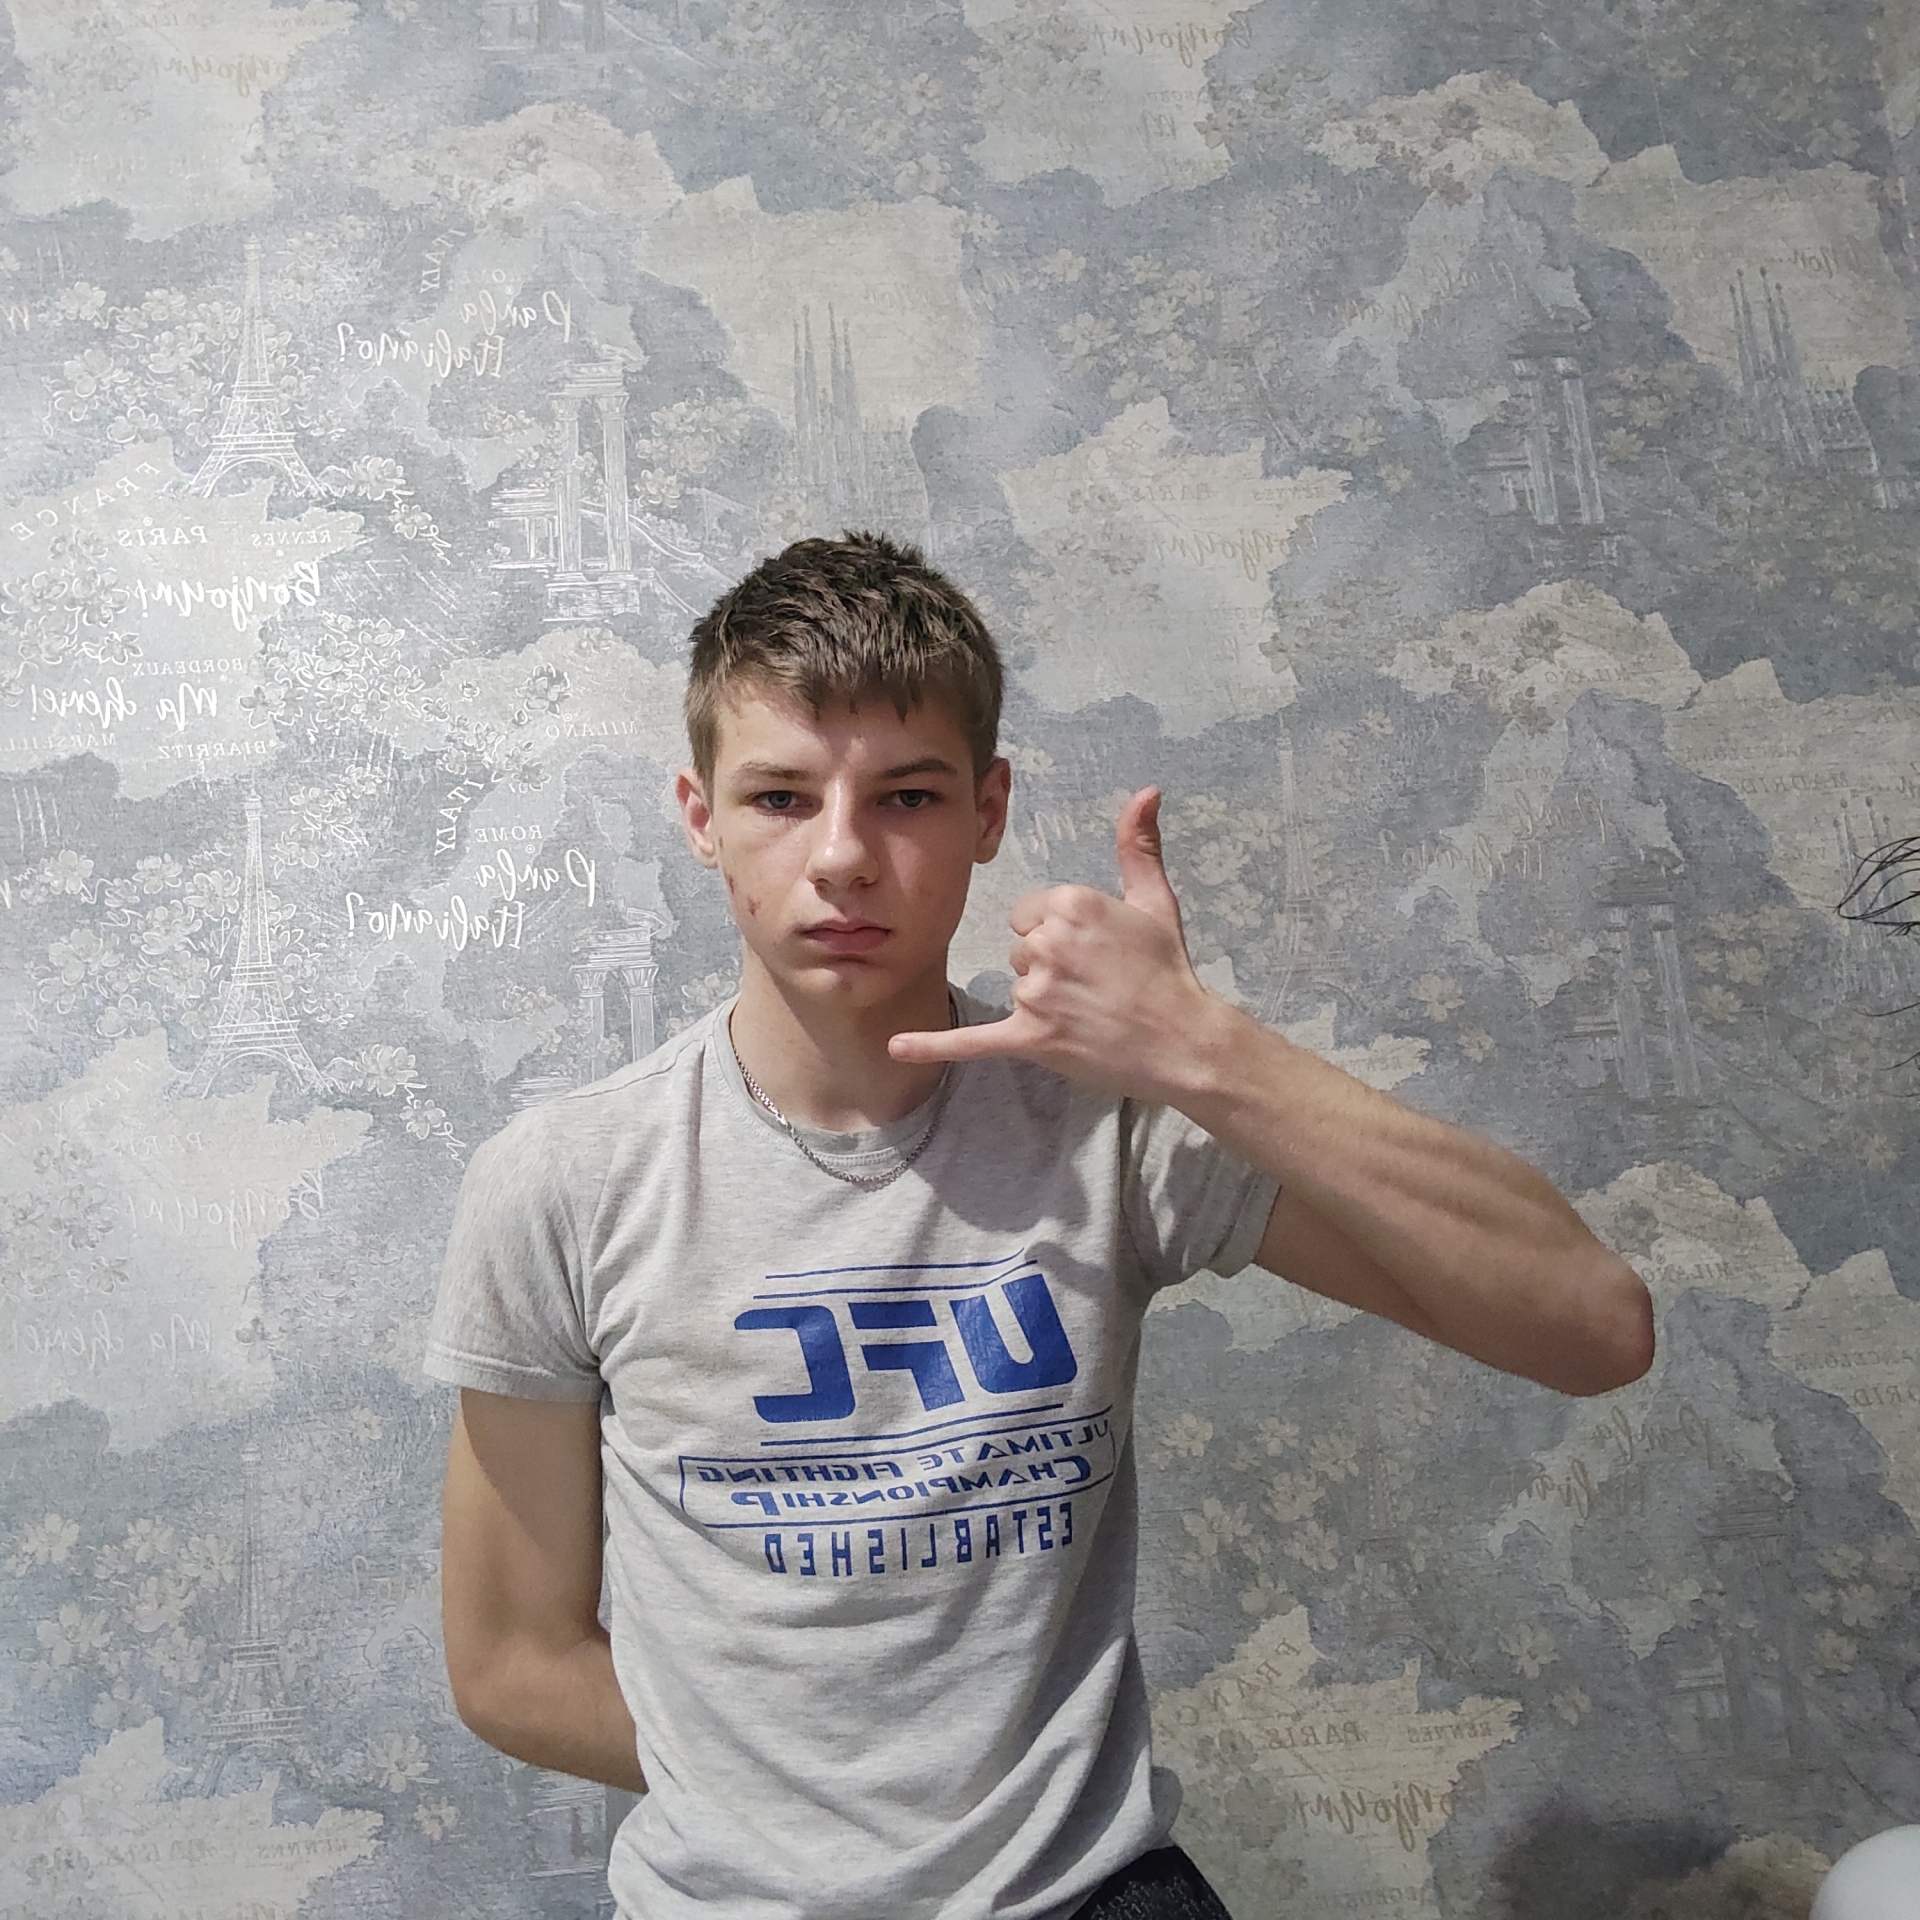
Label: clear